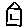
Label: house